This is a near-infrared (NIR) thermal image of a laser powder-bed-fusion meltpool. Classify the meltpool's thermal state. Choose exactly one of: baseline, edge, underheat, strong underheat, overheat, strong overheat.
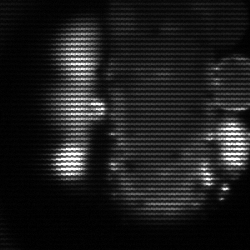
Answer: strong underheat